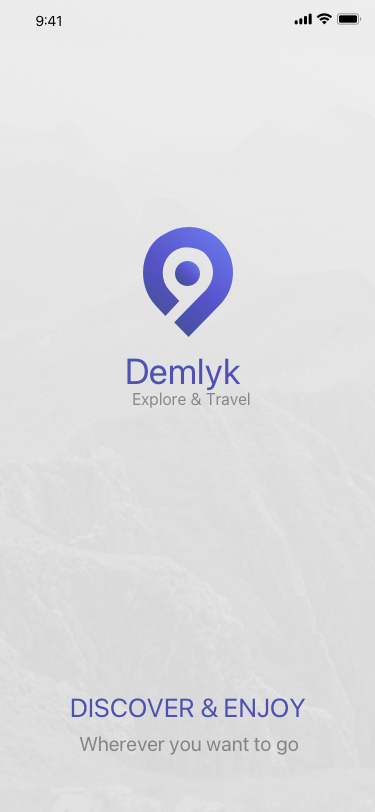
Text in this UI design:
Demlyk
Explore & Travel
Wherever you want to go
DISCOVER & ENJOY